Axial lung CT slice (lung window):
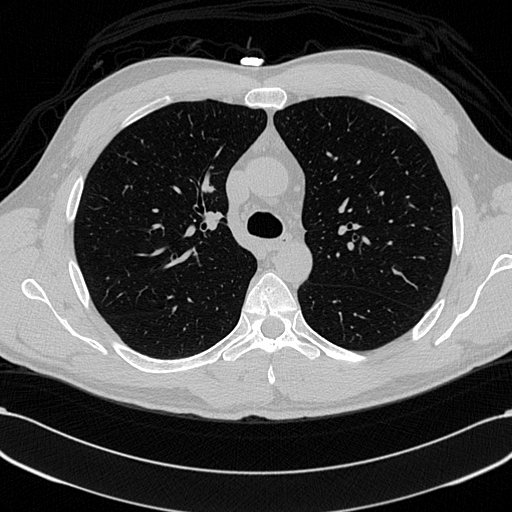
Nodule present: no